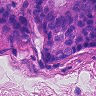
Metastatic tissue present: yes